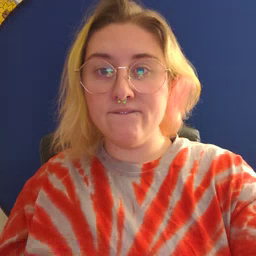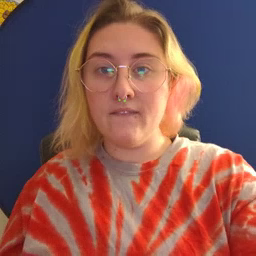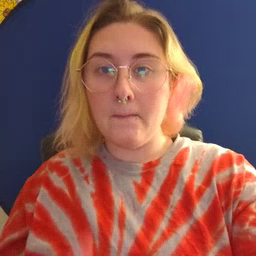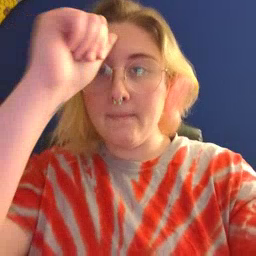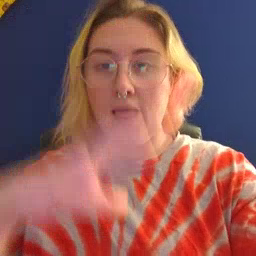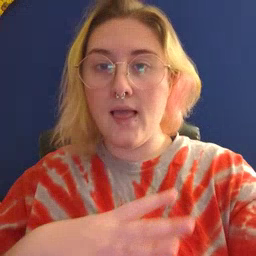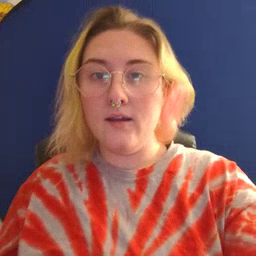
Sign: man